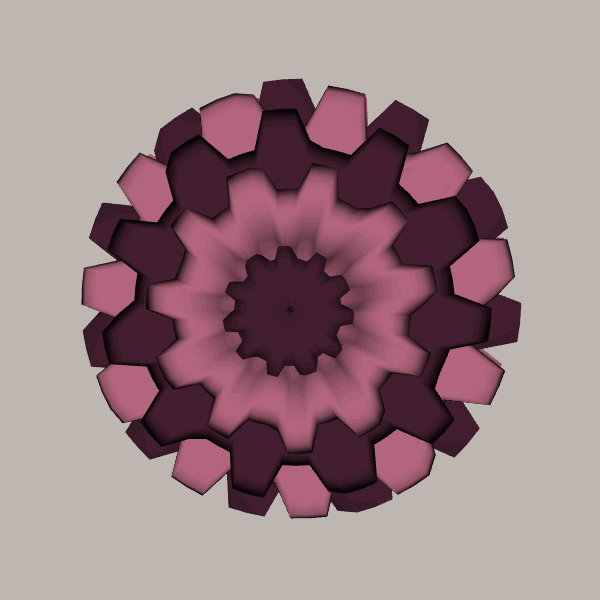
Background: light